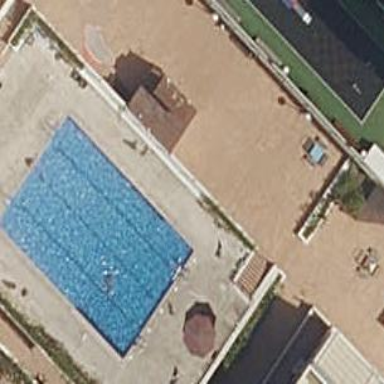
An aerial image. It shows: Swimming pool located in leisure land.